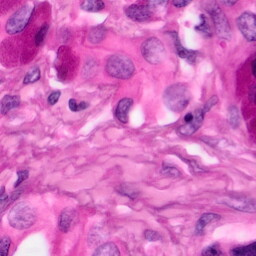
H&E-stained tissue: Pancreatic